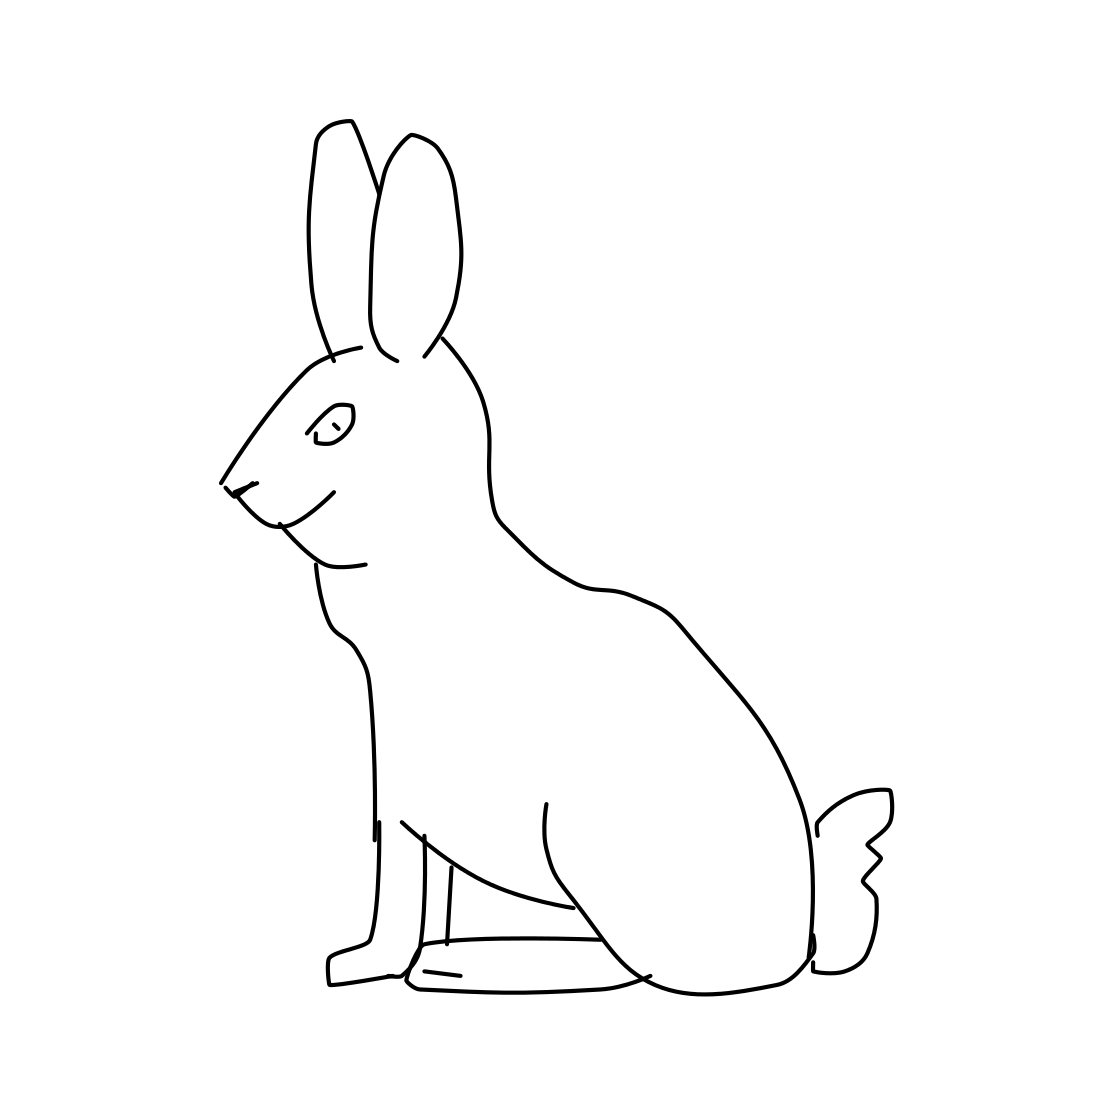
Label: rabbit